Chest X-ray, PA view. Patient: 34 years old, sex F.
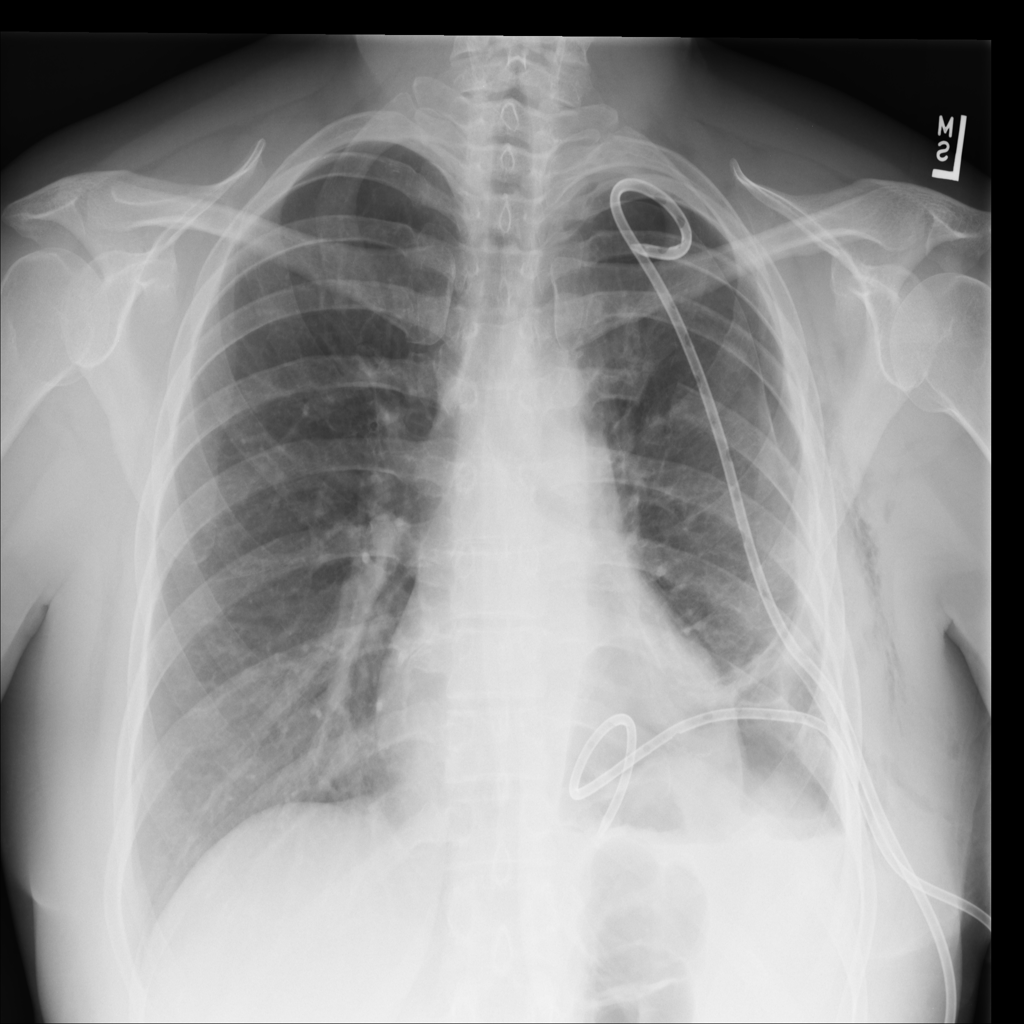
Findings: Pneumothorax